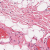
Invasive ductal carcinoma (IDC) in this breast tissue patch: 0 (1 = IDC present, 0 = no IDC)